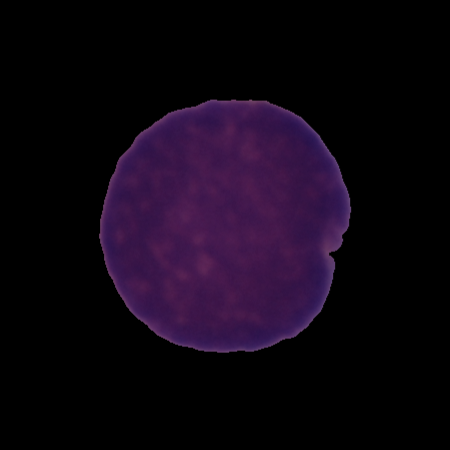
Label: cancer